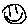
Label: smiley face